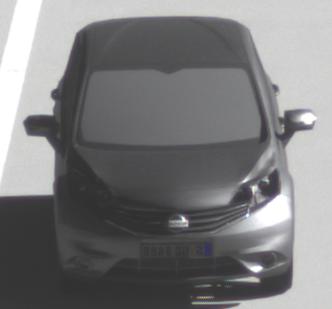
Make: Nissan
Model: Note 1.2
Detailed model: Note (E12) (10/13 - 12/16)
Model produced from: 2013/10
Model produced until: 2015/09
Doors: 5
Color: gray
Road condition: dry road
Daytime: morning or afternoon
Contrast: high contrast